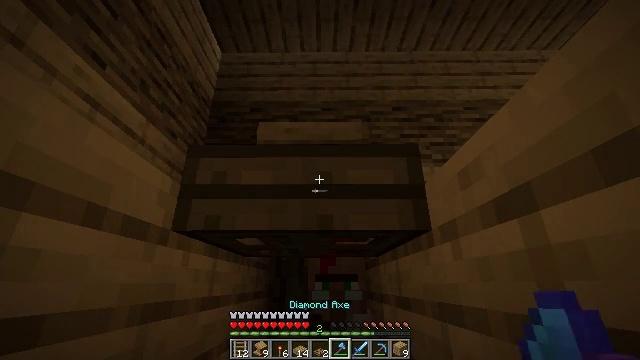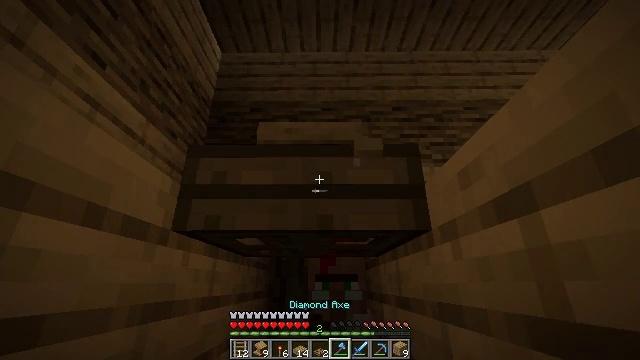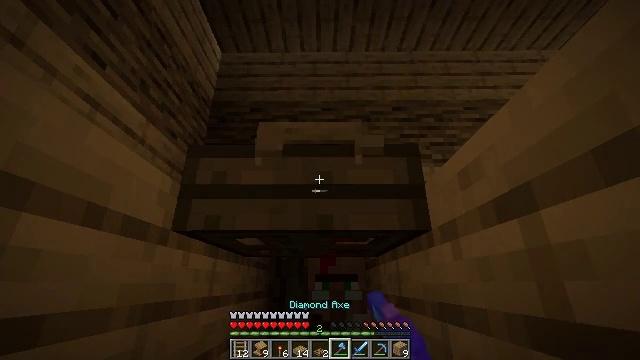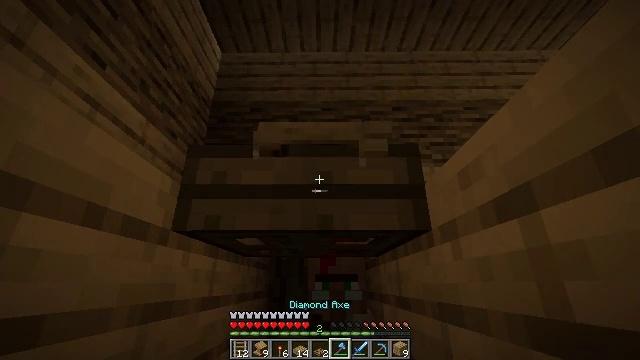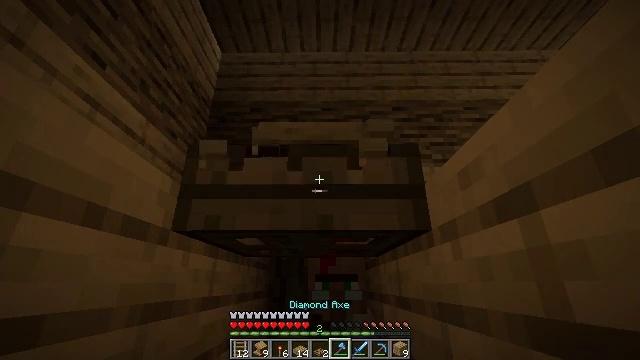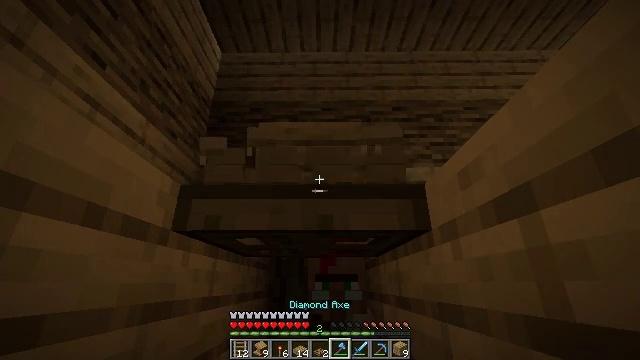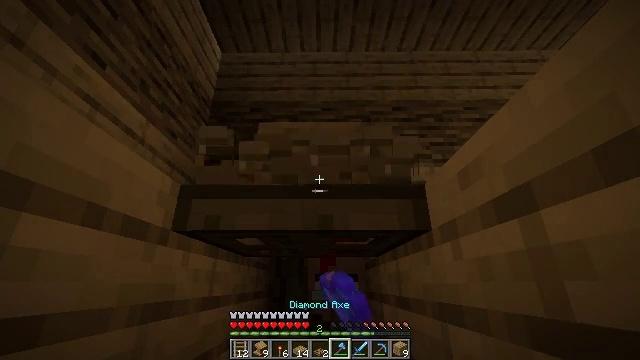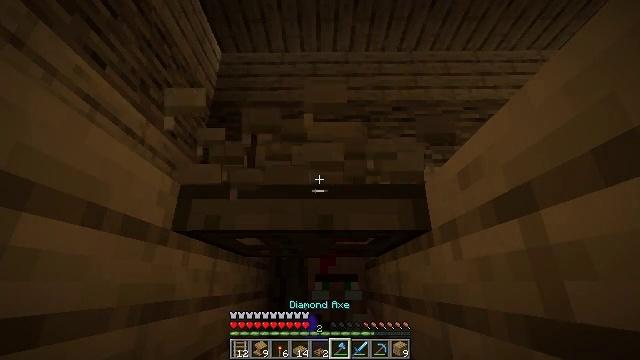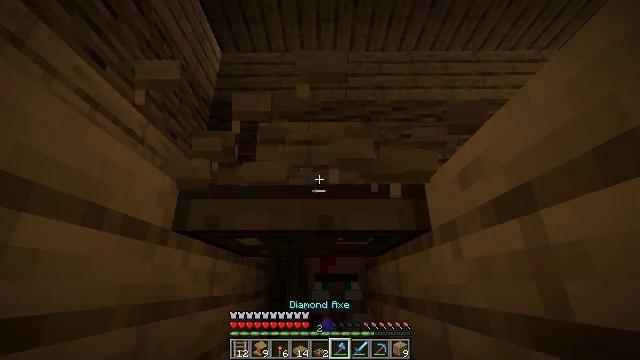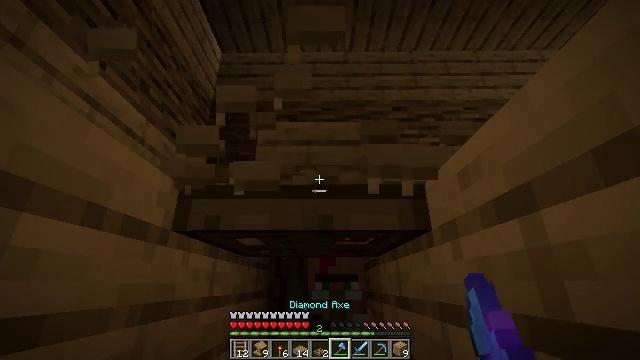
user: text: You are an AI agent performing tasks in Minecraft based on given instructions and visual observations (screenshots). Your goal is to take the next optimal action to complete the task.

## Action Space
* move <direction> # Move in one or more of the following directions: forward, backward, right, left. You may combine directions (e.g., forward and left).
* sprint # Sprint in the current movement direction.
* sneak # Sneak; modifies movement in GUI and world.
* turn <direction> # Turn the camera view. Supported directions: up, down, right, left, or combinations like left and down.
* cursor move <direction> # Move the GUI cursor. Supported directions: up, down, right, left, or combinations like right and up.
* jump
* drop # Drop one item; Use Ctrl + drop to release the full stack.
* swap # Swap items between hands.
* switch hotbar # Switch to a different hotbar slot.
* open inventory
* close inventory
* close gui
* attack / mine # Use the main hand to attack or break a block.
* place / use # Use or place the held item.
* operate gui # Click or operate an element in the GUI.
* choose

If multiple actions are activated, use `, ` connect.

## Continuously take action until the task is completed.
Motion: motion action
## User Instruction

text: Mine the oak trapdoor.
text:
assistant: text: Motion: attack / mine
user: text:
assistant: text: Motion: attack / mine
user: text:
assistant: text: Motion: attack / mine
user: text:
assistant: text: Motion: attack / mine
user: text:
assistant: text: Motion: attack / mine
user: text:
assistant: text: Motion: attack / mine
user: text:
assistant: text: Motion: attack / mine
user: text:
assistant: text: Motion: attack / mine
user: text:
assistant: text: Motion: attack / mine
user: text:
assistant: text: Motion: attack / mine